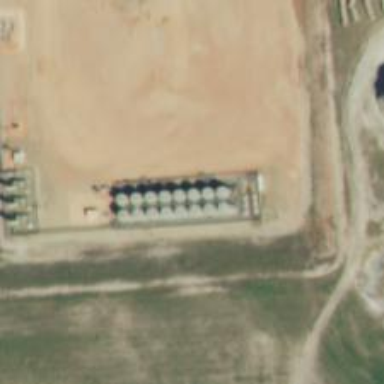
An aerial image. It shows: Storage tank with man-made structure.